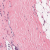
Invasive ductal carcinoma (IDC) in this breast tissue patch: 0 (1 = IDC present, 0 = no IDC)